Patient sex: M
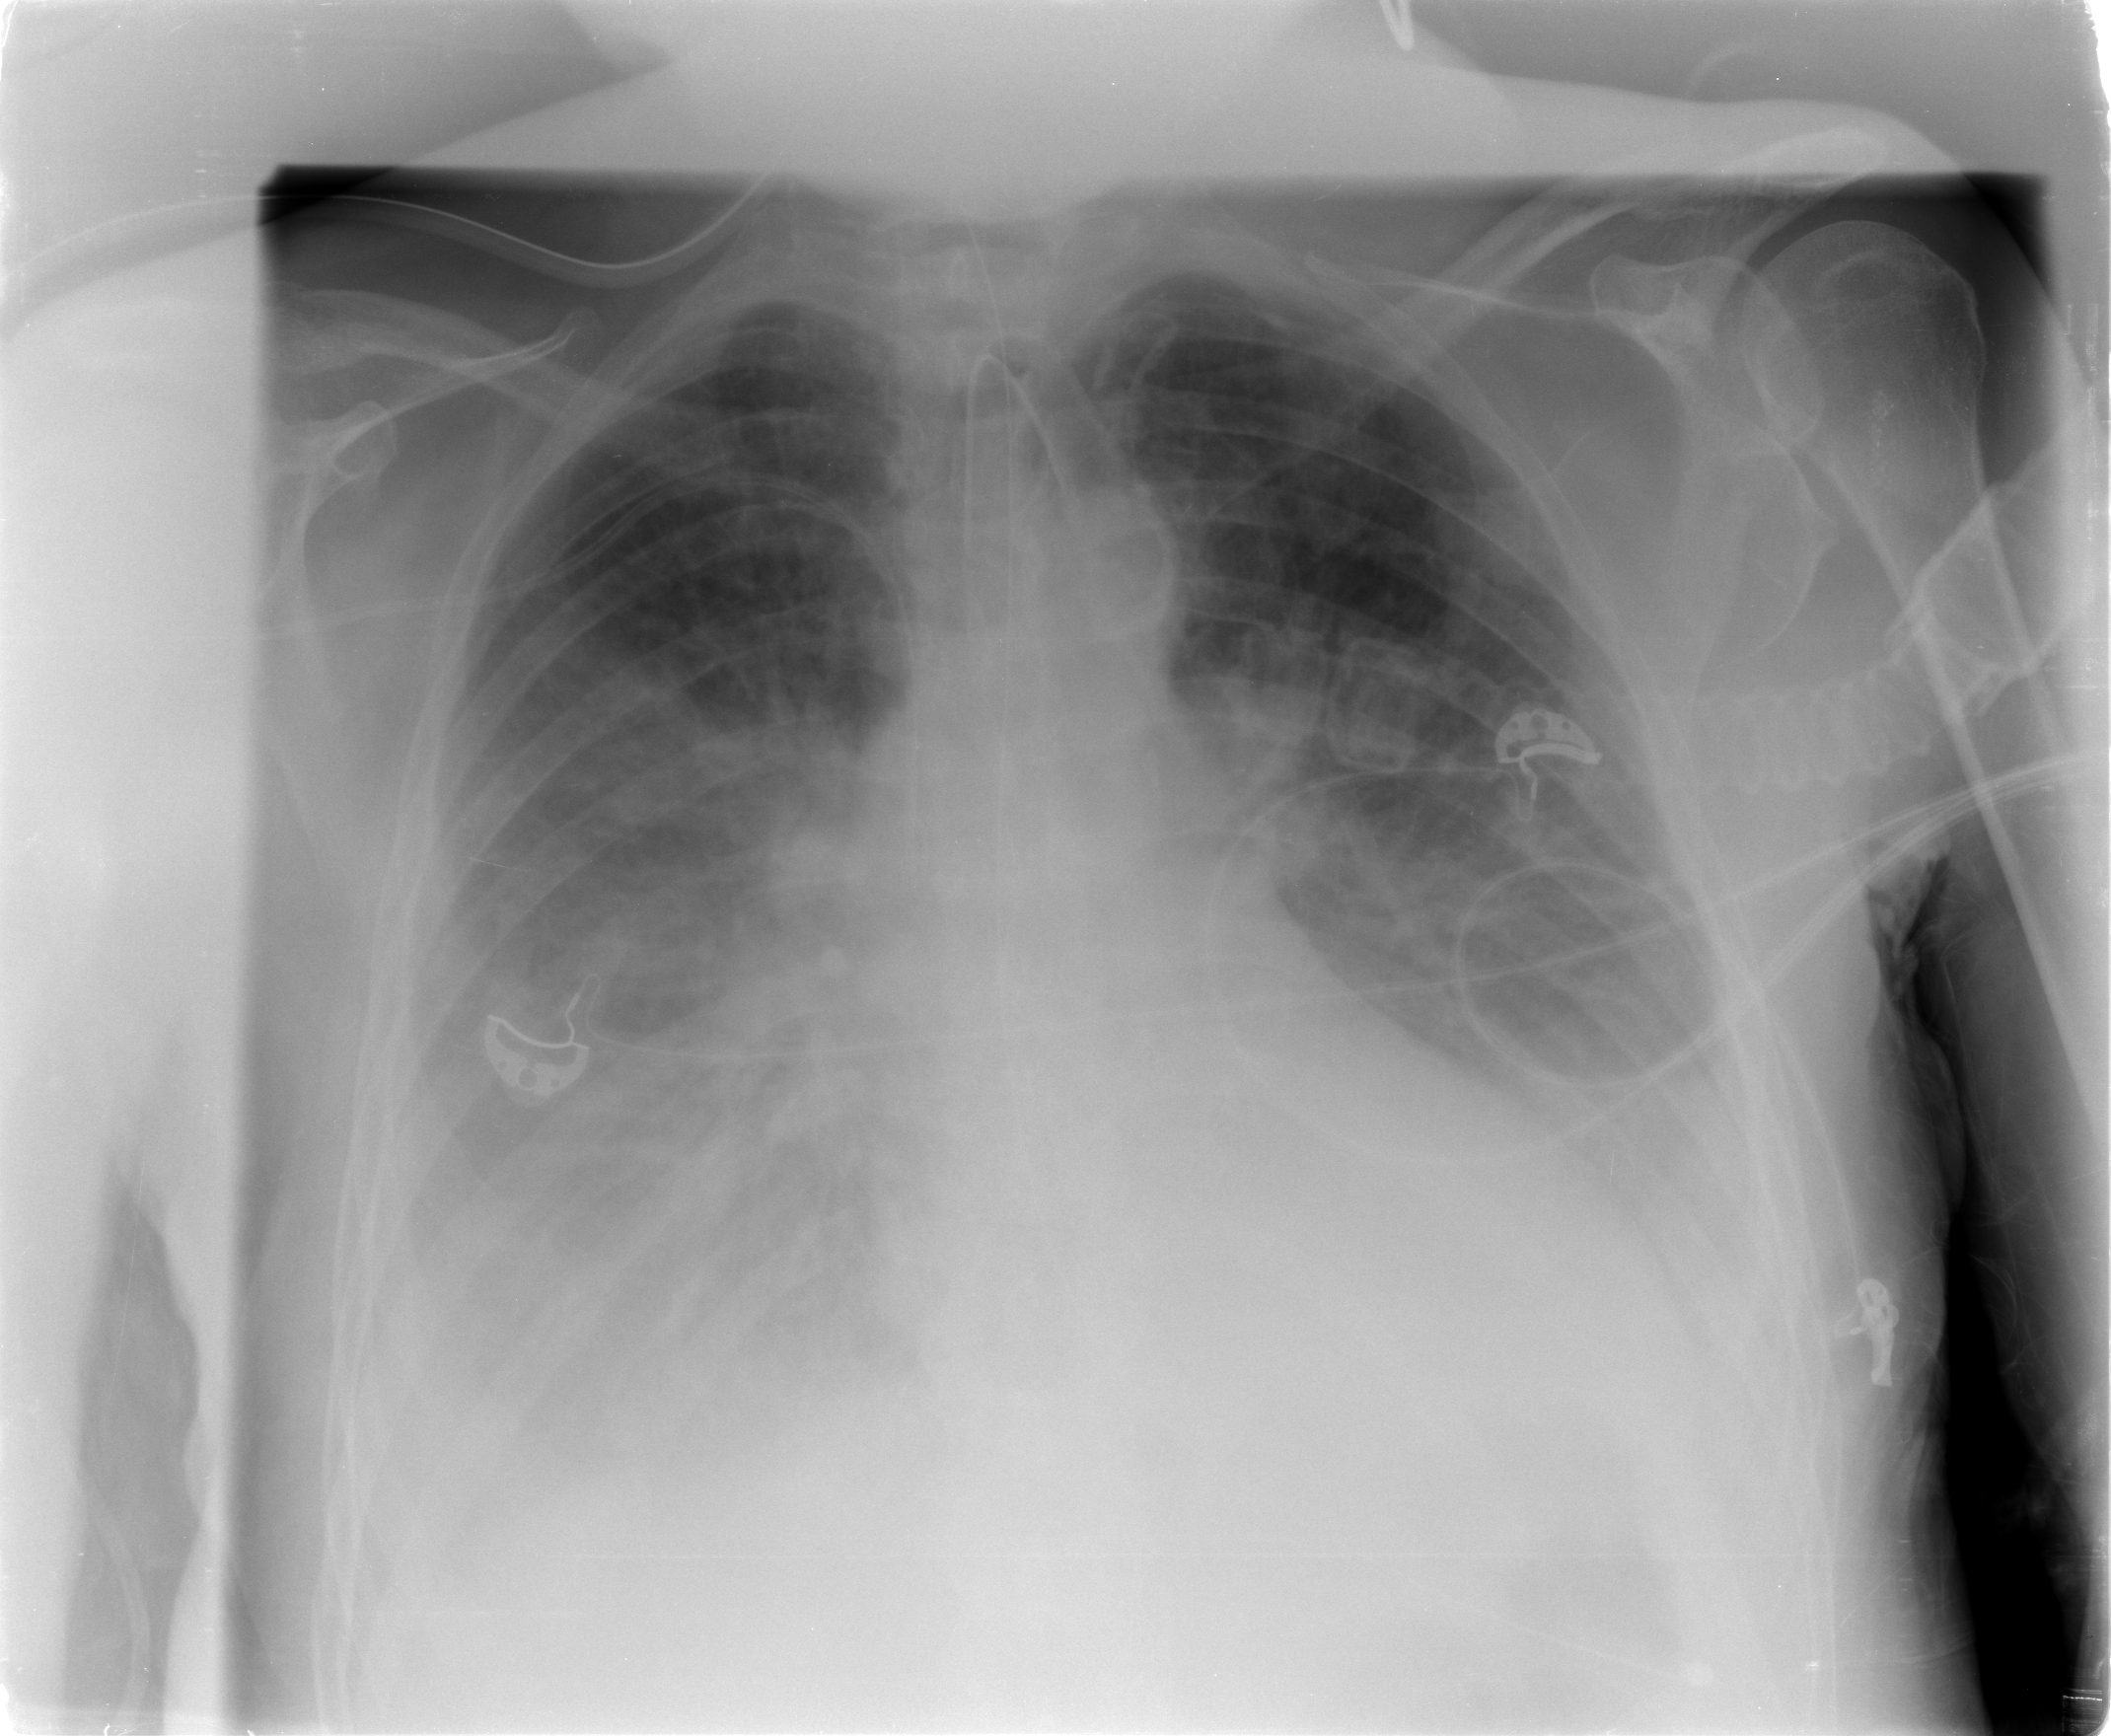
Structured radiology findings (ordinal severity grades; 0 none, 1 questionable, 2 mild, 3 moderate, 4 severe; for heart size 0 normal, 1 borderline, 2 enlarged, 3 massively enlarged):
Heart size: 0
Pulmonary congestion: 3
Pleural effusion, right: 3
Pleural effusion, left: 2
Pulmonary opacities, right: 0
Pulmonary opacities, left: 0
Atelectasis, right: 2
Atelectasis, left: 2